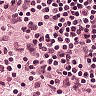
Metastatic tissue present: no